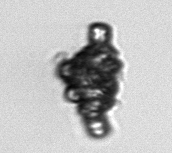
Label: Delphineis